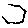
Label: hexagon